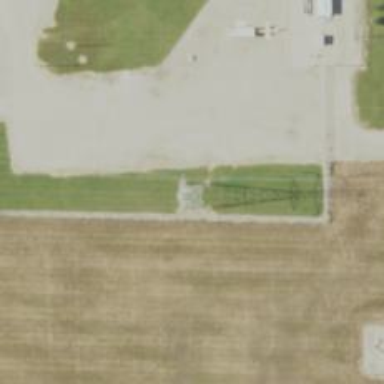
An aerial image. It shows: Lattice structure tower.